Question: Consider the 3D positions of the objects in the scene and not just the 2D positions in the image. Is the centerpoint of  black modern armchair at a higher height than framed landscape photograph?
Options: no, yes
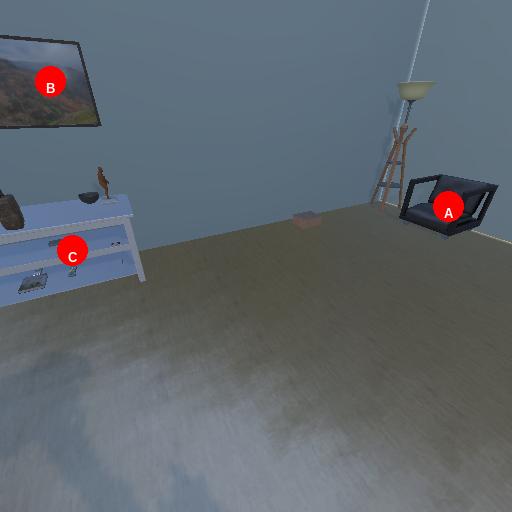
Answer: no